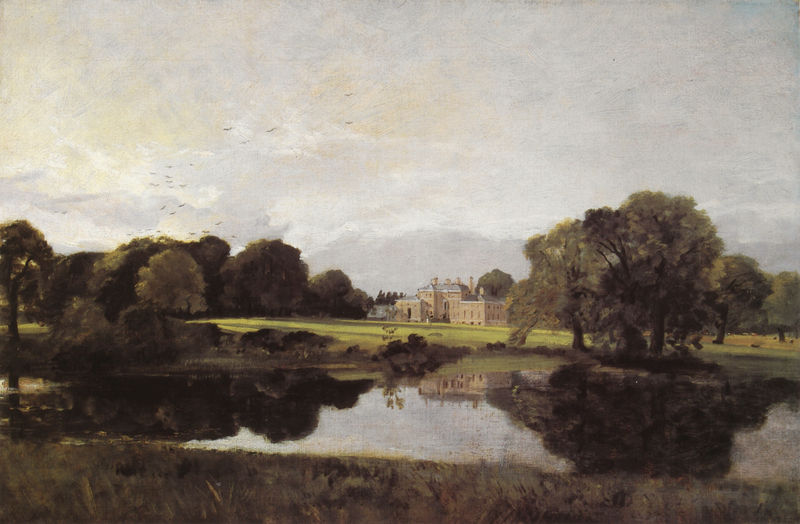
Titel: Malvern Hall
Künstler: John Constable
Standort: London
Institution: Tate Gallery
Schlagwörter: baum, blau, dunkel, gemälde, himmel, schatten, vogel, wasser, wolken, bäume, fluss, grün, impressionismus, landschaft, see, teich, ufer, braun, frankreich, grau, hell, licht, vordergrund, weiss, gebäude, gras, haus, park, parkanlage, rasen, schloss, tiere, wiese, wolke, spiegel, gräser, hügel, spiegelung, vögel, büsche, gewässer, wasserspiegelung, england, wald, genre, weiher, garten, sommer, genrebild, spiegelbild, moderne, berge, dächer, tag, herbst, idylle, romantik, turner, spiegeln, glatt, burg, palast, ideal, villa, baumgruppe, anwesen, landhaus, grundstück, balu, bäumer, landsitz, bauwerk, spieglung, schlösschen, country house, william, grossbritannien, gartenw, schloßpar, spiegelung wiese